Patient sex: M
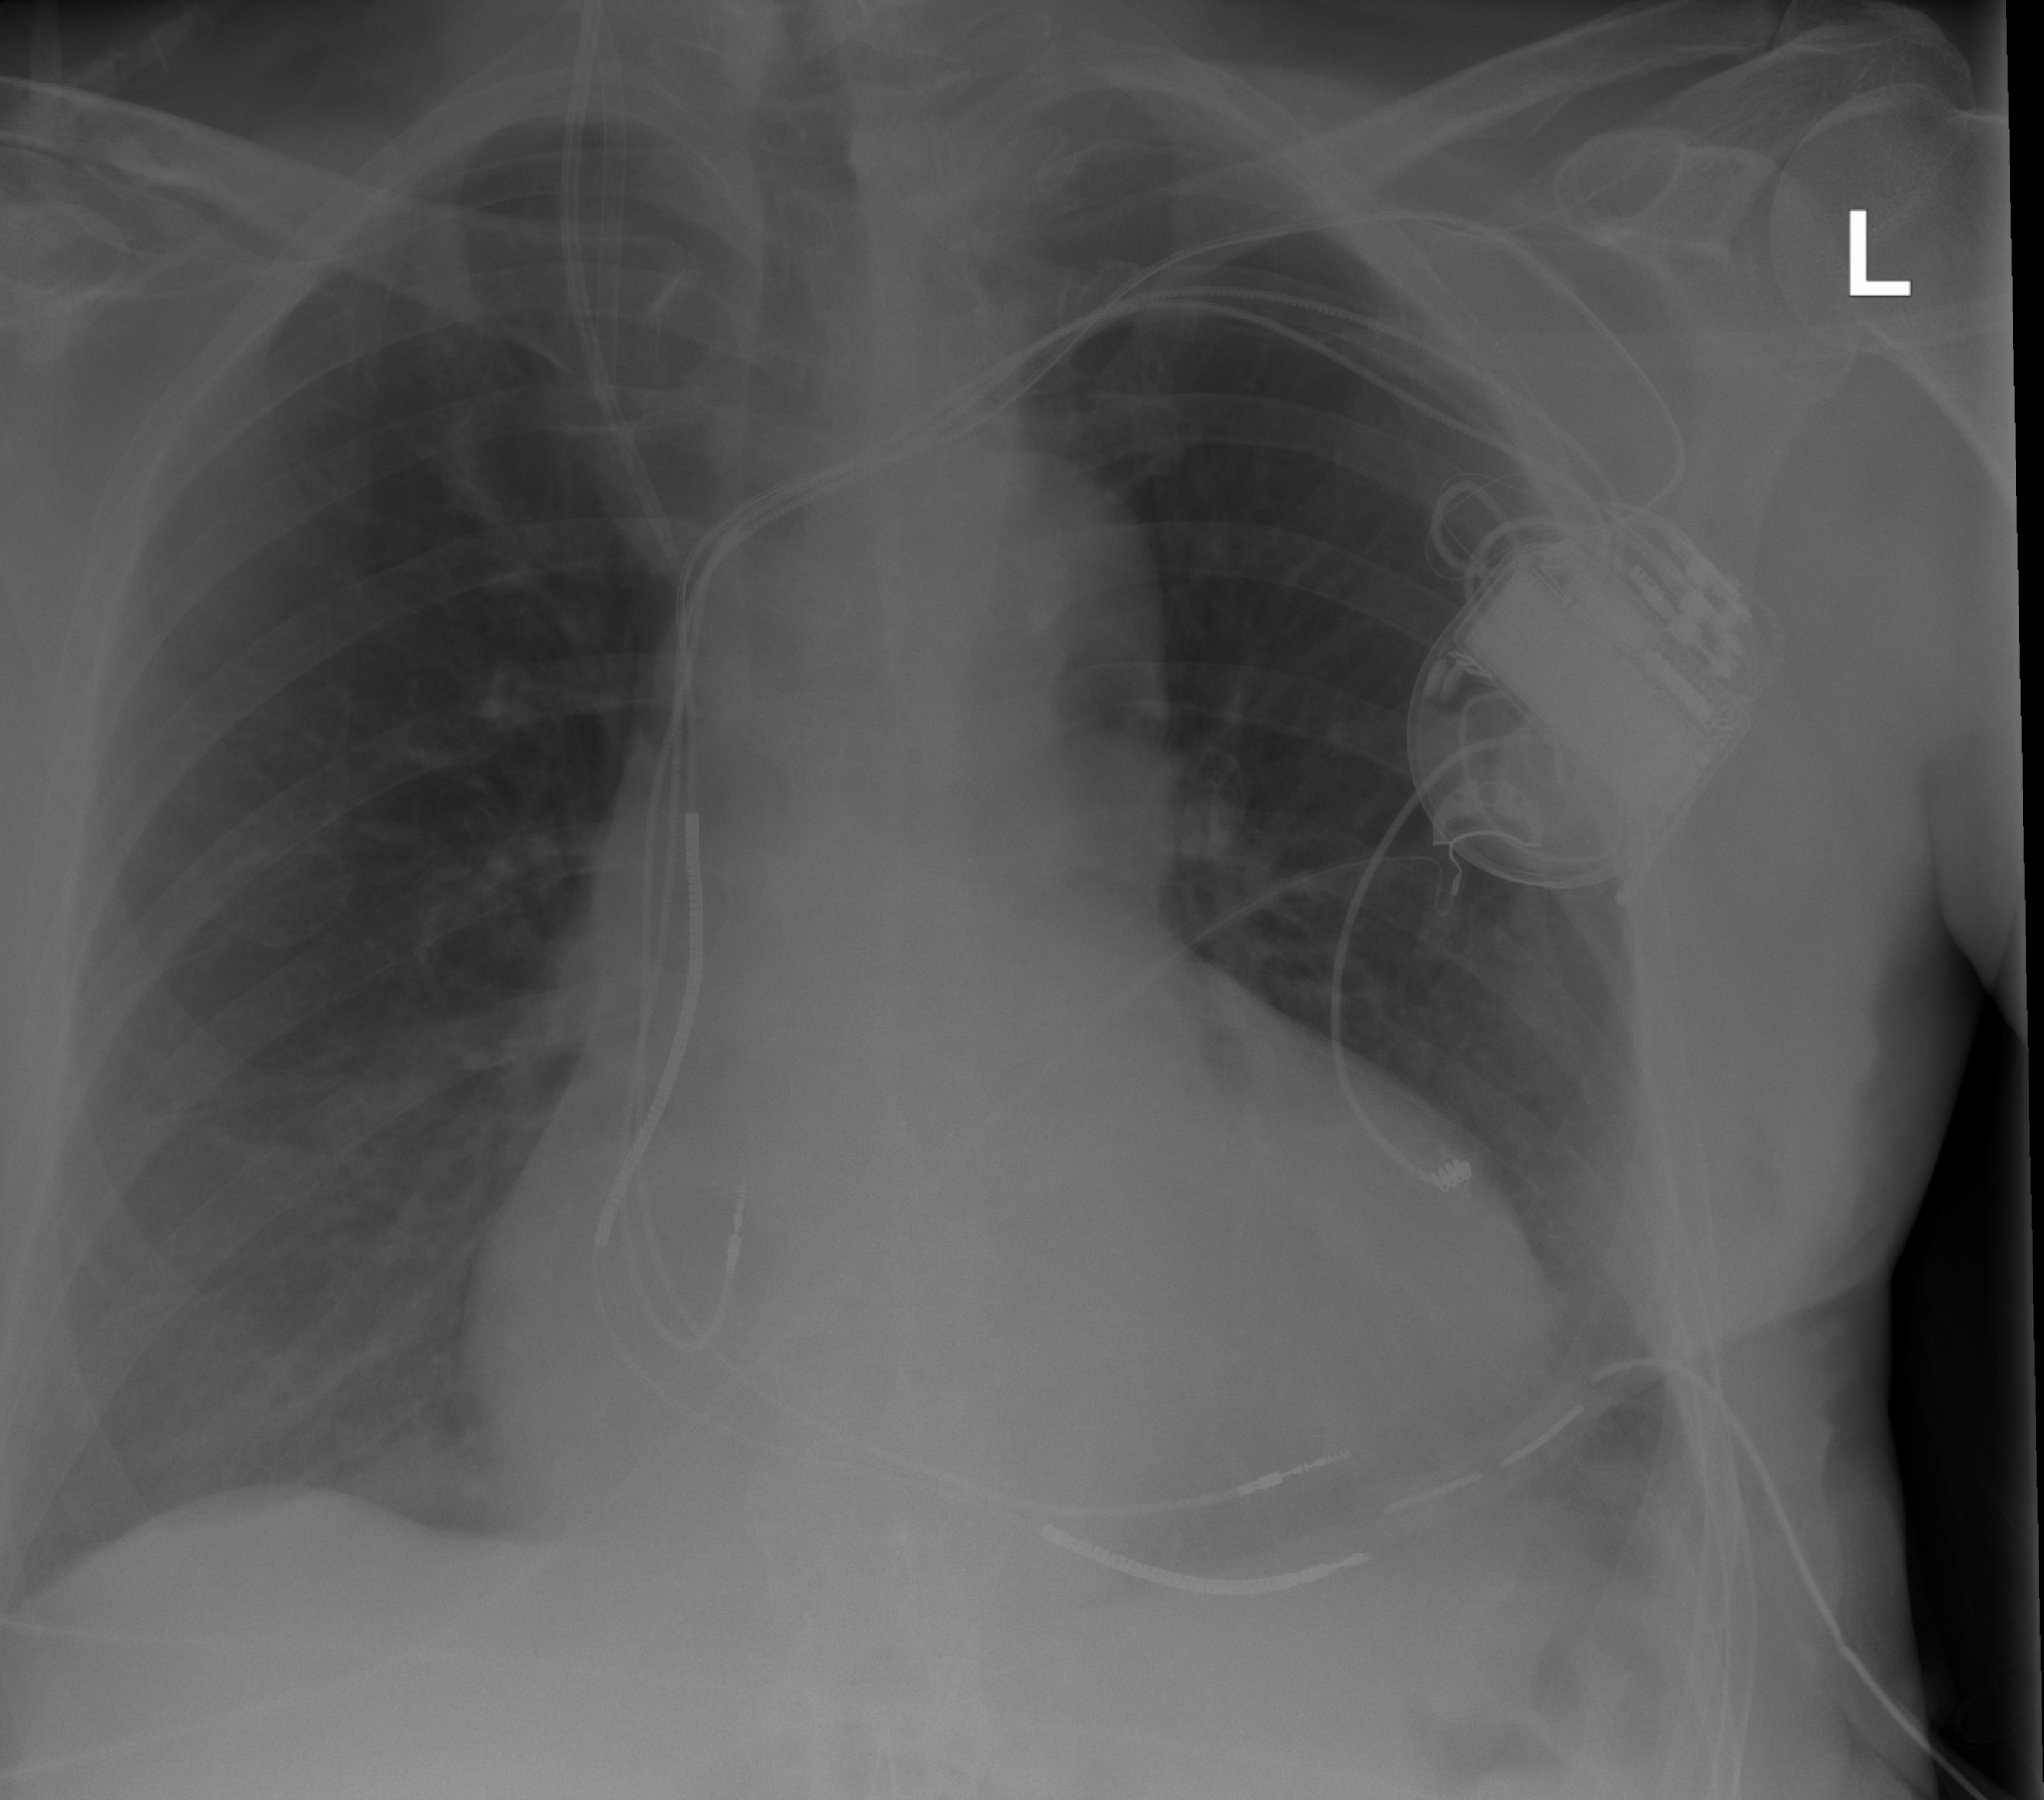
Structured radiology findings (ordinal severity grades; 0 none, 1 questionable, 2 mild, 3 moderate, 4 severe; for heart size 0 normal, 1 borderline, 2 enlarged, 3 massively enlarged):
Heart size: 2
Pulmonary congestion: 0
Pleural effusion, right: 2
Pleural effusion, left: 2
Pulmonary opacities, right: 0
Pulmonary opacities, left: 0
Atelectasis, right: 2
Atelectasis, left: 2